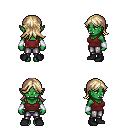
a pixel art fantasy rpg character, female body template, orc, green skin, maroon pirate shirt, metal pants, white blonde loose hair, white cloth bracers, black shoes, four views (front, back, left, right), 2x2 character sprite sheet, small pixel art, hard edges, no anti-aliasing